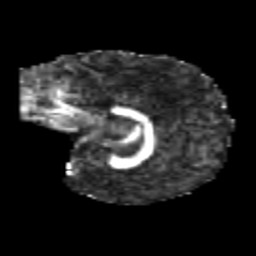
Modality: FA
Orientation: sagittal
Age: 6
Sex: male
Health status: healthy